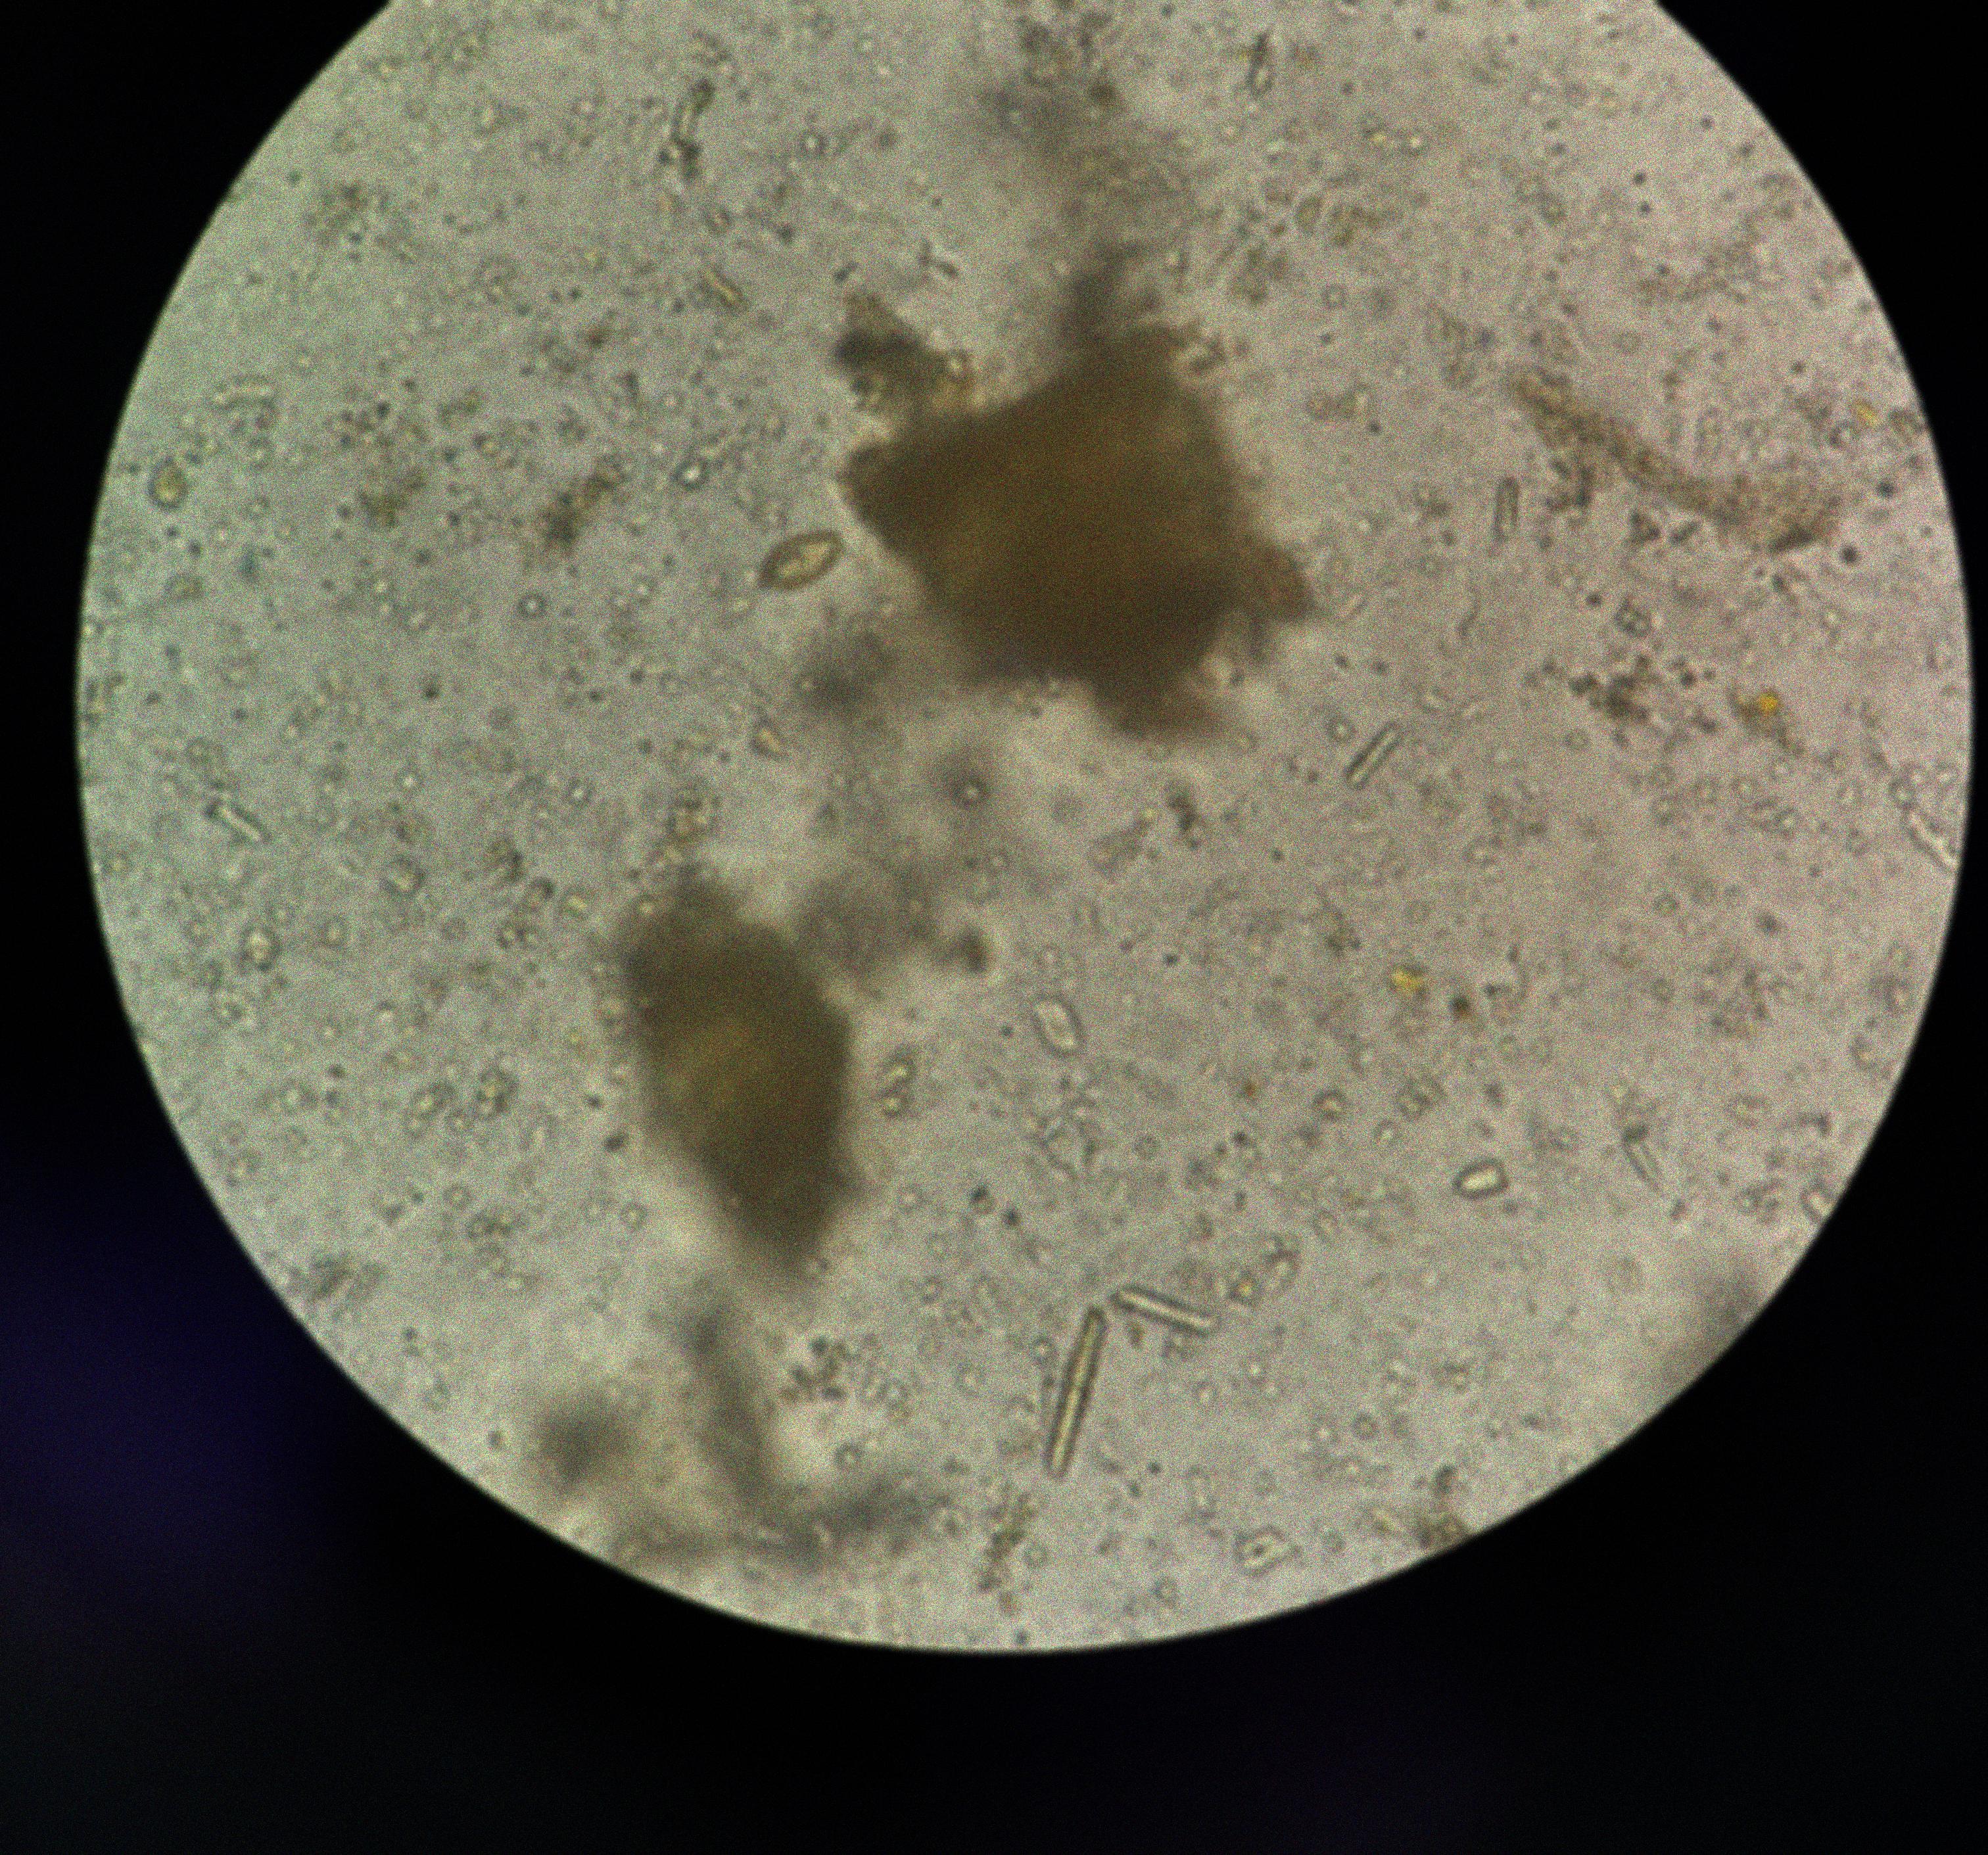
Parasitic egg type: Opisthorchis viverrine